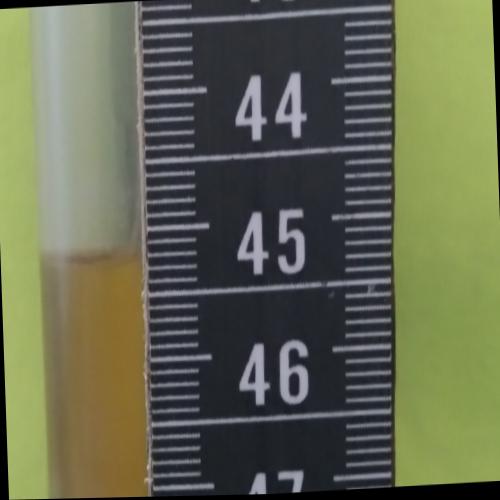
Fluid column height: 45.2 cm